Question: I am writing a program in managed C++ and native C++ using Visual Studio 2008 (Version 9.0.30729.1 SP) and .NET 3.5.
When debugging, Visual Studio displays obviously wrong values for types like size_t and pointers that are native.
Using messageboxes, I can verify that the actual values are correct though.
Is there a way to fix this behaviour?
Here is a screenshot to clarify what I mean:

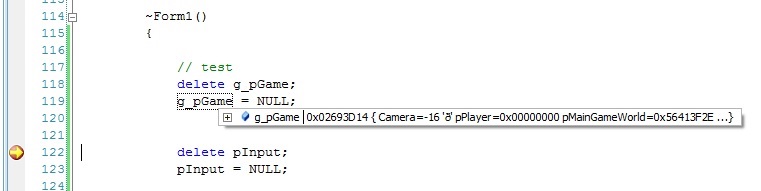
Answer: It seems that switching the 'Common Language Runtime Support' under 'Configuration Properties' from 'Pure MSIL Common Language Runtime Support (/clr:pure)' to 'Common Language Runtime Support ( /clr)' did the trick. I can now view native objects just fine.